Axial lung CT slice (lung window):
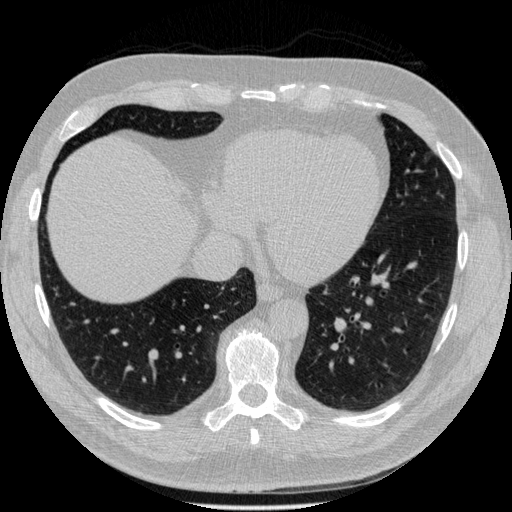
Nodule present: no